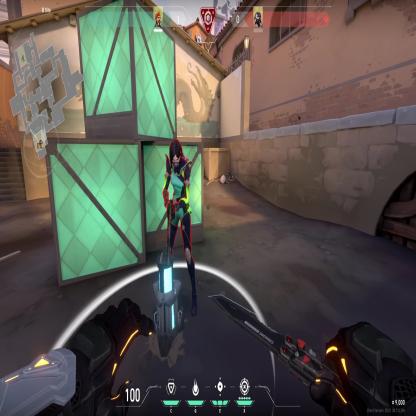
Label: planted spike ; enemy